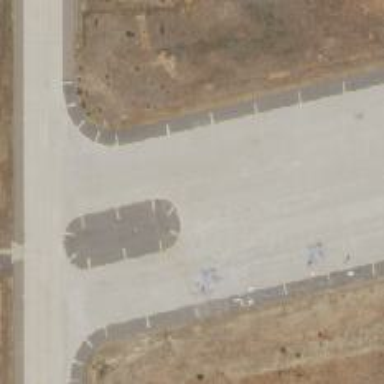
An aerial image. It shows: Image of taxiway at airport.